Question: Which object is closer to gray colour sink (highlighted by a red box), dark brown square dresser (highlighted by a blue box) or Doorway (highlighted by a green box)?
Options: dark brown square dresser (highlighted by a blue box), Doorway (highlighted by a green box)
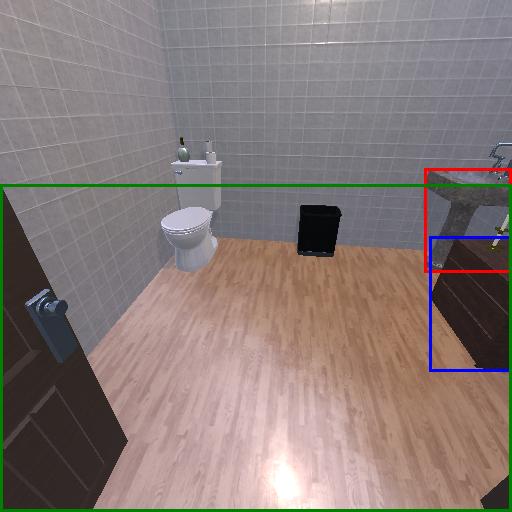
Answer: dark brown square dresser (highlighted by a blue box)